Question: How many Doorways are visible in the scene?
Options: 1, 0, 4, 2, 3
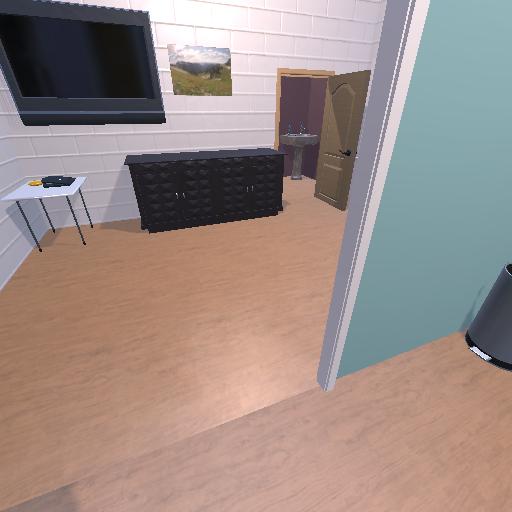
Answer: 1